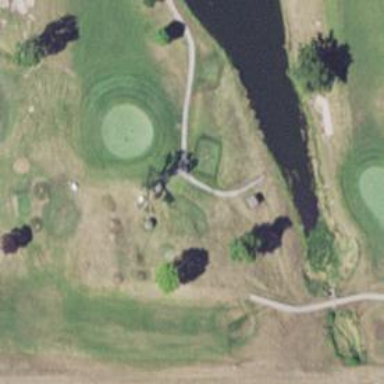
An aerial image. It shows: Path for both roads and golfers.